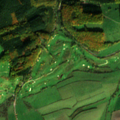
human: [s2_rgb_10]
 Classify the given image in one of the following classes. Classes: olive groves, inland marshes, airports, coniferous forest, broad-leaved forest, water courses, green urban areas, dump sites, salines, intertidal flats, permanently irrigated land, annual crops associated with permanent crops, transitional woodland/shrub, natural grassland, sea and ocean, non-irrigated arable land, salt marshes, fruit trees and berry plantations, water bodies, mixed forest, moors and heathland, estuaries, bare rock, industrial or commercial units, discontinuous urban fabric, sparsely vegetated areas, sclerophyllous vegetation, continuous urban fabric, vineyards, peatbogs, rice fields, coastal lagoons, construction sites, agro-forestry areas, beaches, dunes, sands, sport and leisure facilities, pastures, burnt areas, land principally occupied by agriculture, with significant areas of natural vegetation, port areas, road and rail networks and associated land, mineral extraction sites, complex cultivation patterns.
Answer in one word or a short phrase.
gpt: sport and leisure facilities, pastures, complex cultivation patterns, coniferous forest, mixed forest